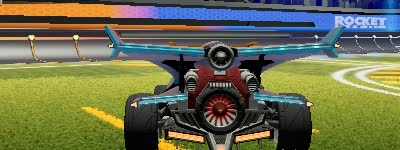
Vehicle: aftershock